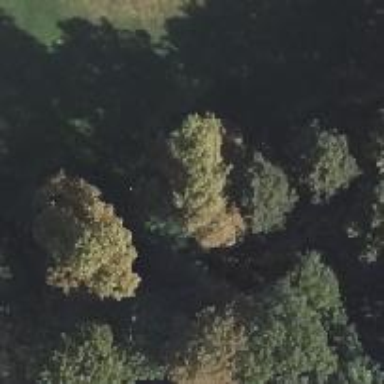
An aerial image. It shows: Landmark tree with broadleaved deciduous leaves.